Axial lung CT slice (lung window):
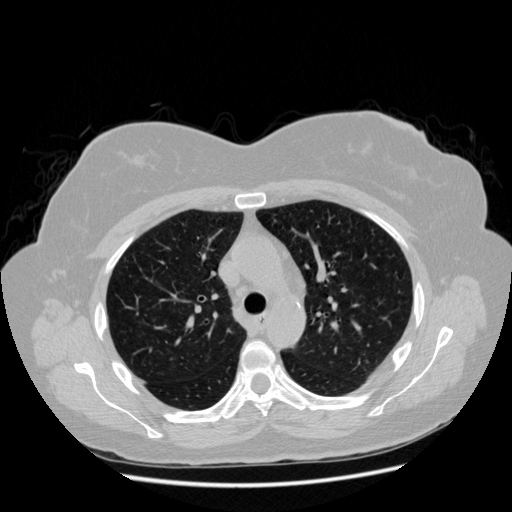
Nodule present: no